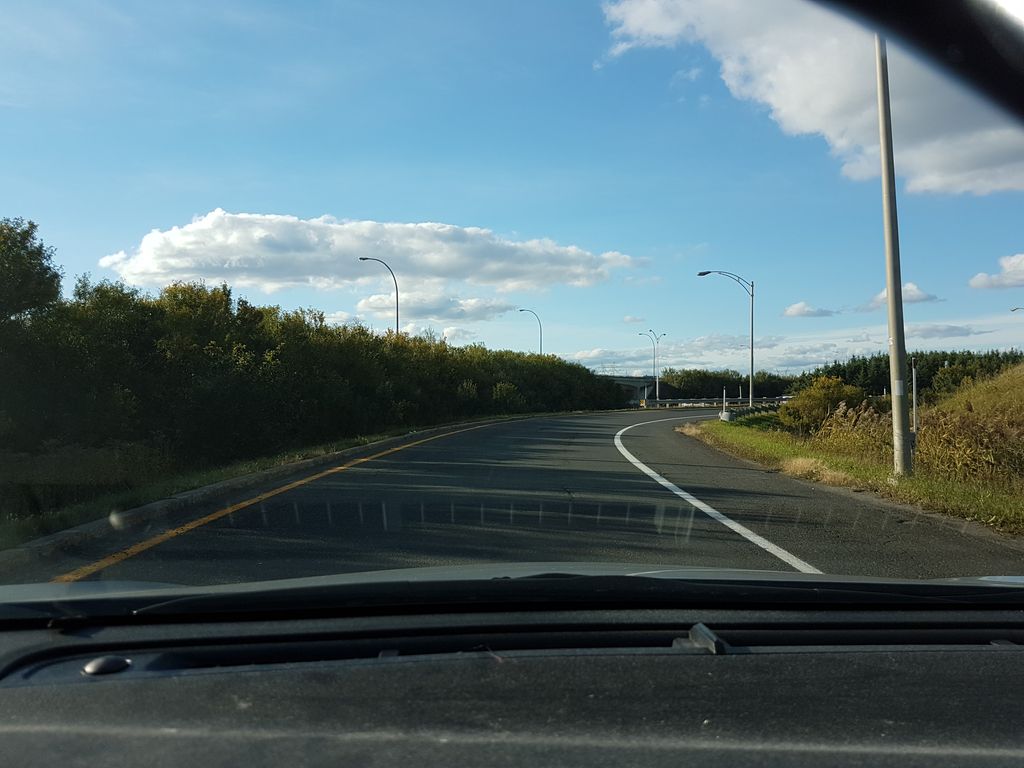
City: quebec_city